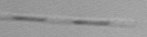
Label: Leptocylindrus